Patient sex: M
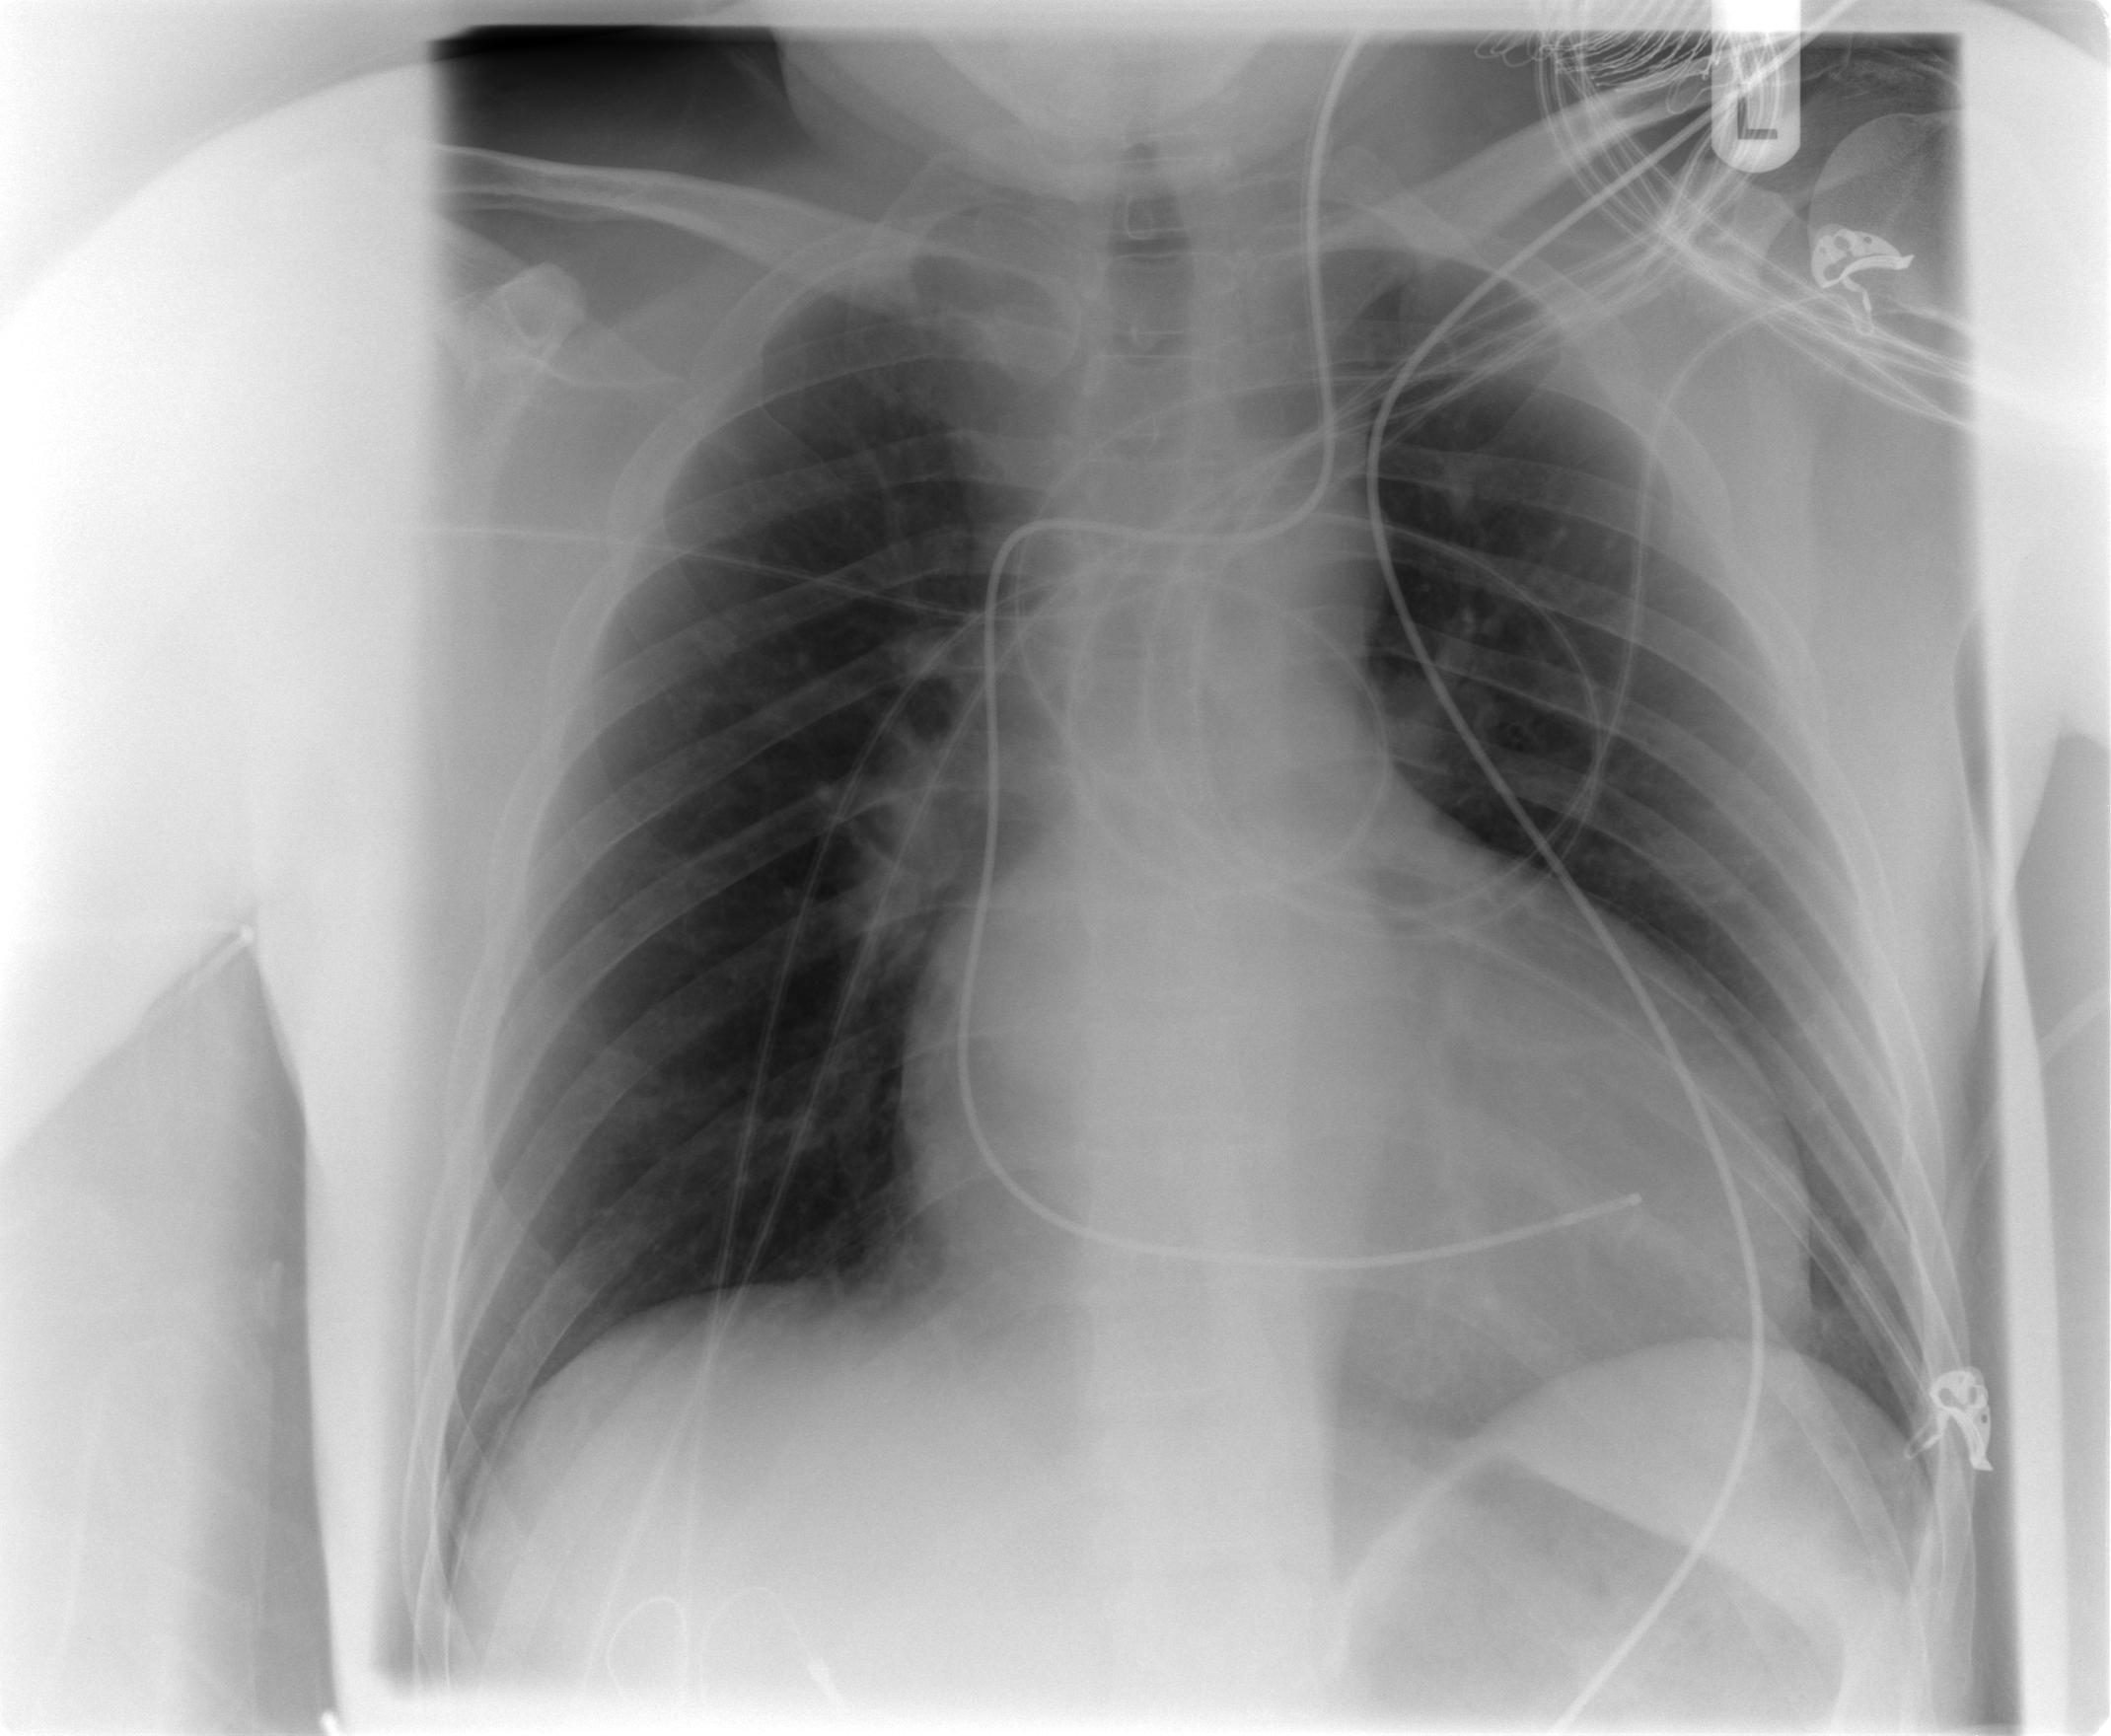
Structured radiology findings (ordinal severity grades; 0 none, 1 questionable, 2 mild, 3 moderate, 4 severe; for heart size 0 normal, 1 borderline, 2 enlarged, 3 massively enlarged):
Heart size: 2
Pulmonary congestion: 1
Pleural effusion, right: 0
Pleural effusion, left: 0
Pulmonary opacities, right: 0
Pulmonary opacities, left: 0
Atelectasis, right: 0
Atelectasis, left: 0